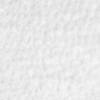
Label: no_change